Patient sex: F
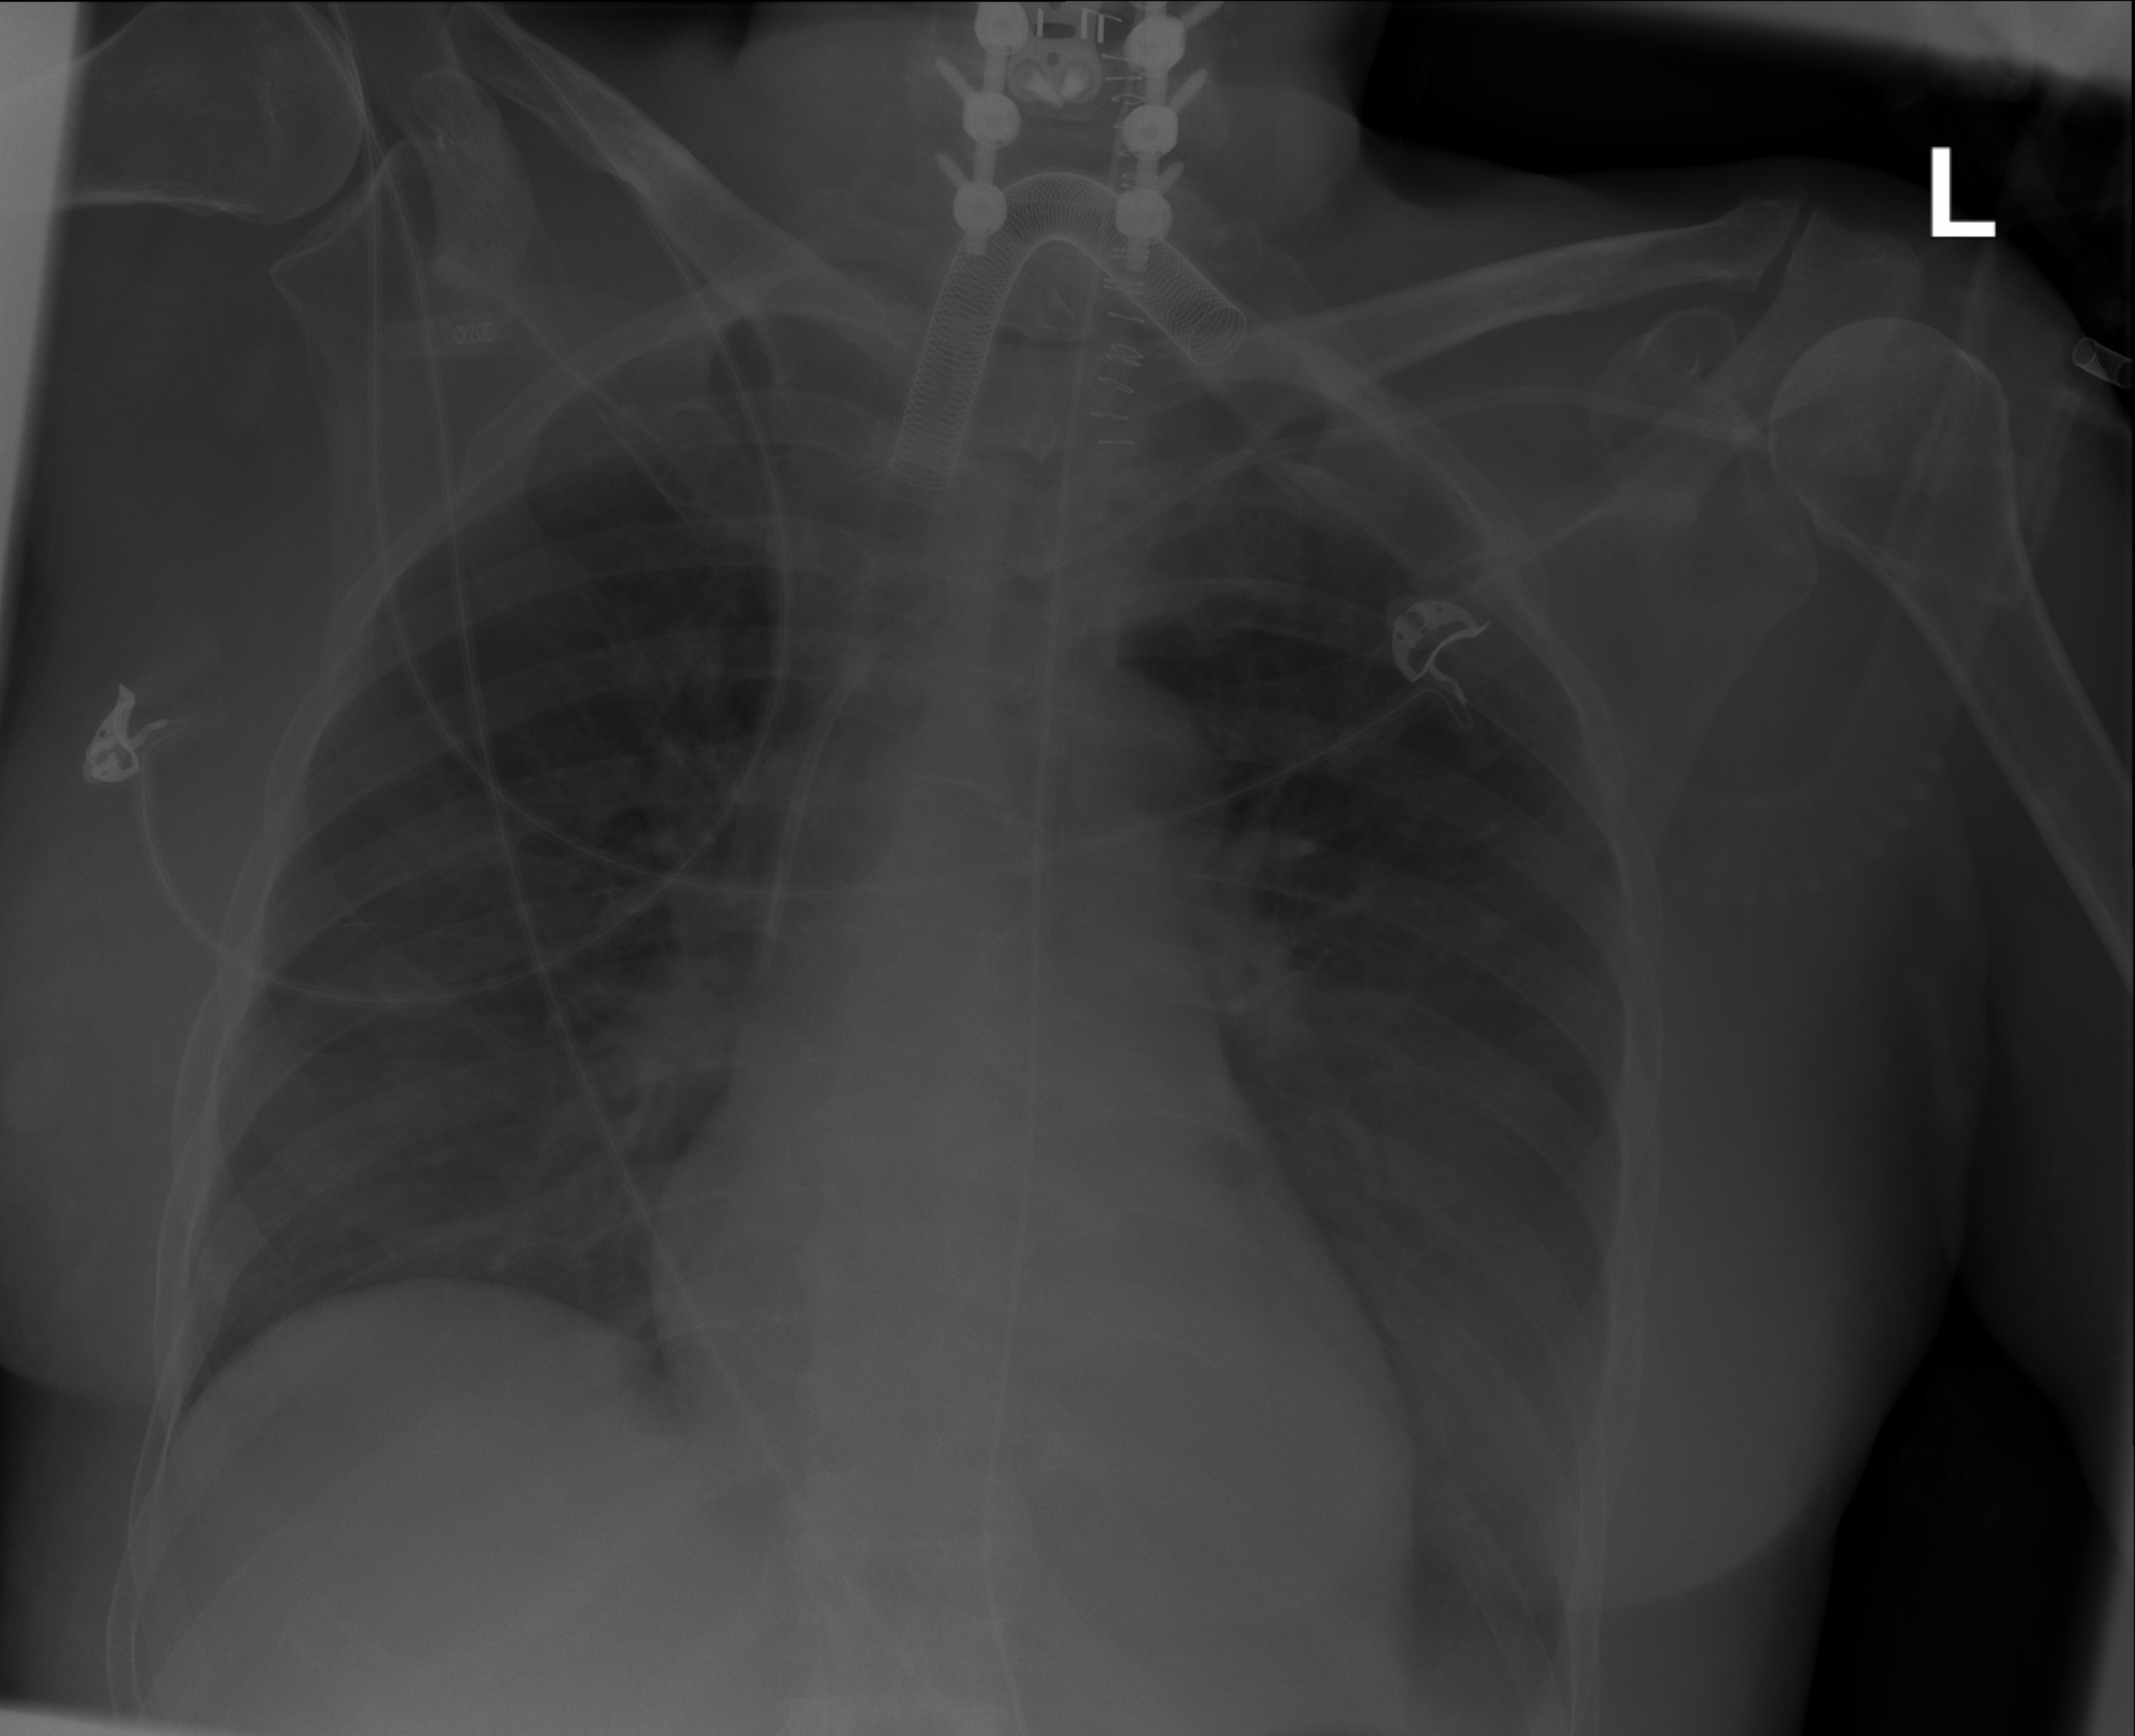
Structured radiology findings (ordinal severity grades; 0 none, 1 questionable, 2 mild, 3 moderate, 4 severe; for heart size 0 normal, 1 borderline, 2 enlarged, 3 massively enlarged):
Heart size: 0
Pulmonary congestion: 0
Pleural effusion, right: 0
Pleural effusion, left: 2
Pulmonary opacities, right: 0
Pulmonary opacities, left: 0
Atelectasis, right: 0
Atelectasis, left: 2